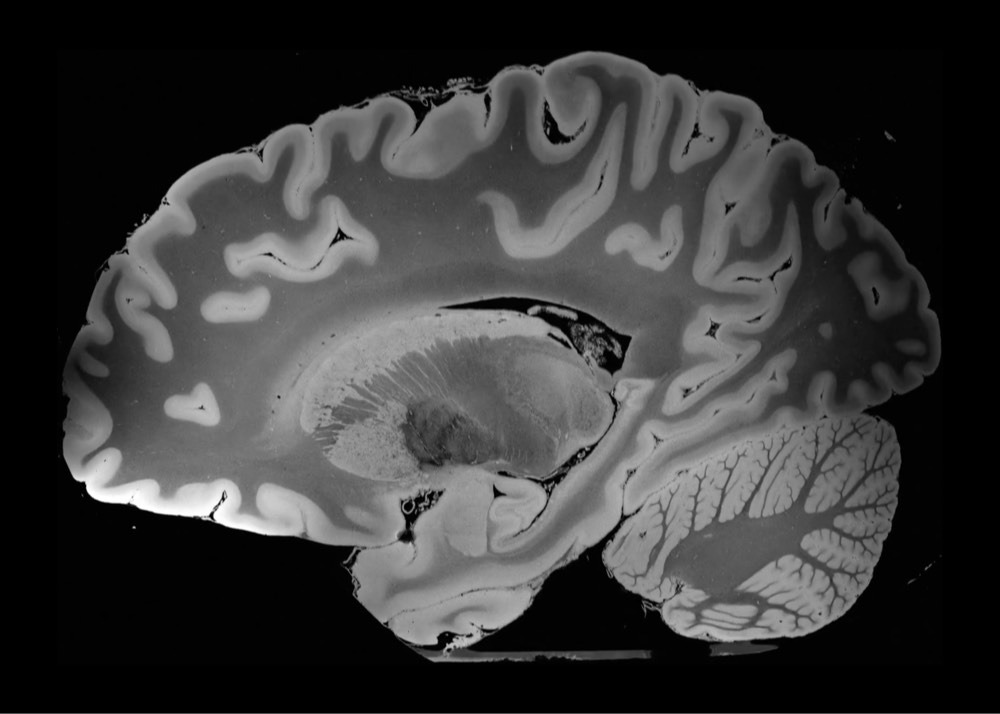
Label: notumor